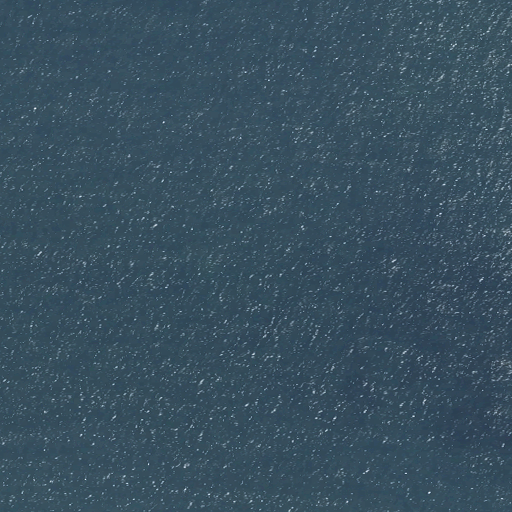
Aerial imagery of bar in Maine named Outer Bar containing only open water